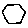
Label: hexagon